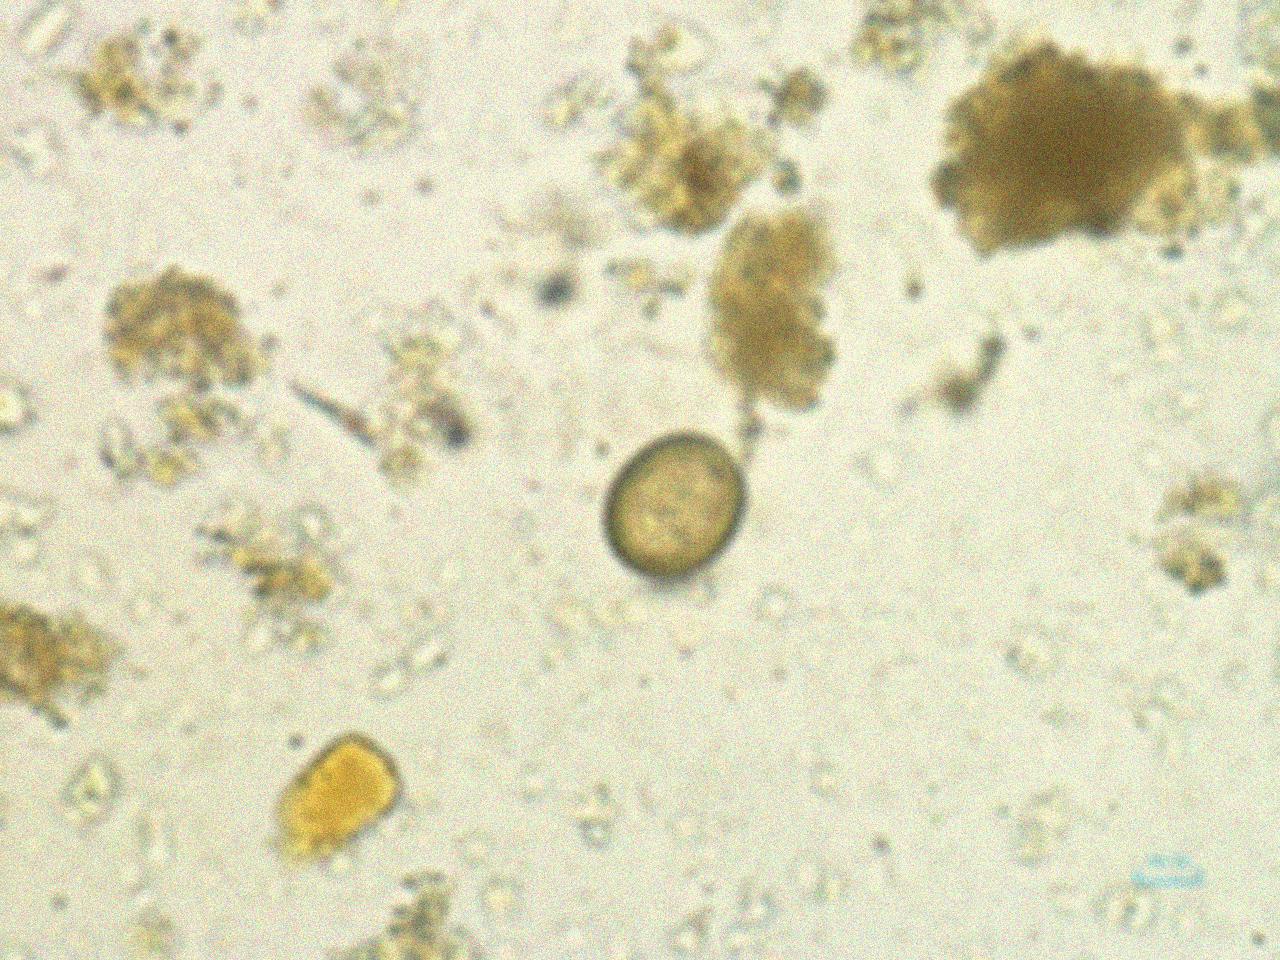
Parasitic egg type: Taenia spp. egg